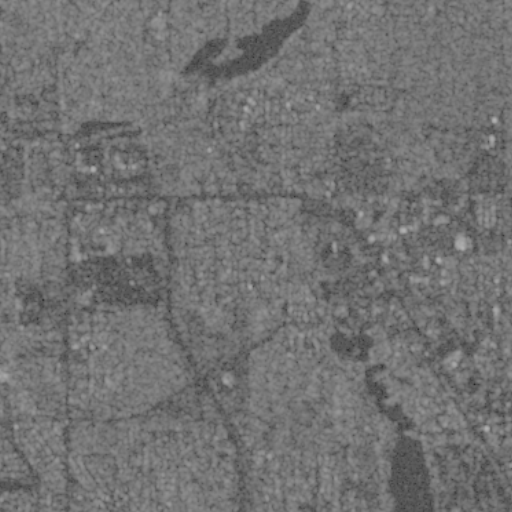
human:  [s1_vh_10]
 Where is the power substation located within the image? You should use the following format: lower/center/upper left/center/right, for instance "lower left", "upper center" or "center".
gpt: The power substation is located in the center right of the image.
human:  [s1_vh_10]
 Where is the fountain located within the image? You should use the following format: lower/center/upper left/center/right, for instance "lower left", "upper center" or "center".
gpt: The fountain is located in the center right of the image.
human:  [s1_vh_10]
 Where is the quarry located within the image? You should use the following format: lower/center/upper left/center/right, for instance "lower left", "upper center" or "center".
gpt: There is no quarry in the image.

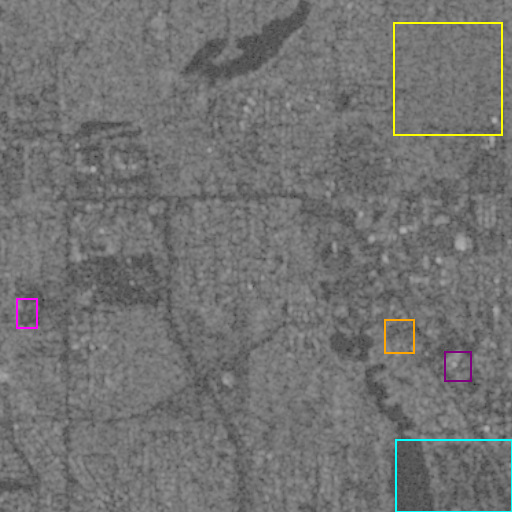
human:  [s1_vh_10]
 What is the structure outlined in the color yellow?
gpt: The structure outlined in yellow is a crop field.
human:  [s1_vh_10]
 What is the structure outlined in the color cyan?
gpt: The structure outlined in cyan is a park.
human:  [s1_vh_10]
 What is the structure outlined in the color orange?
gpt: The structure outlined in orange is a parking lot.
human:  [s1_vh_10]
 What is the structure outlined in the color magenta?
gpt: The structure outlined in magenta is a building.
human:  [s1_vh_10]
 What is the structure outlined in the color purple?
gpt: The structure outlined in purple is a building.
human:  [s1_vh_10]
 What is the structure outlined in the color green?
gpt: There is no green outline.